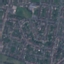
Land use / land cover class: Residential